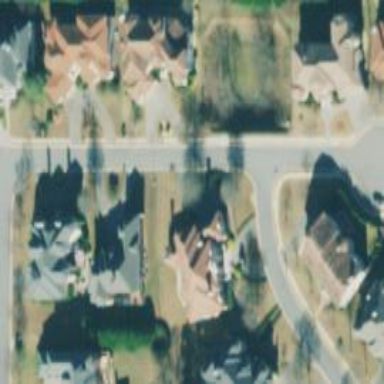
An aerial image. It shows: Residential road with asphalt surface and sidewalk on the left.